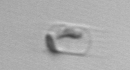
Label: Skeletonema